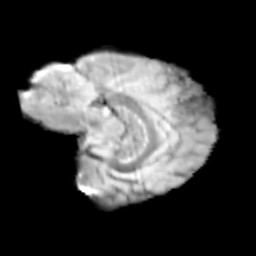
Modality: T2w
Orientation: sagittal
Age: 12
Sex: female
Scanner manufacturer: siemens
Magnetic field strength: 3 T
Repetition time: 3.8 s
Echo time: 0.07 s